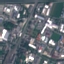
Label: Industrial